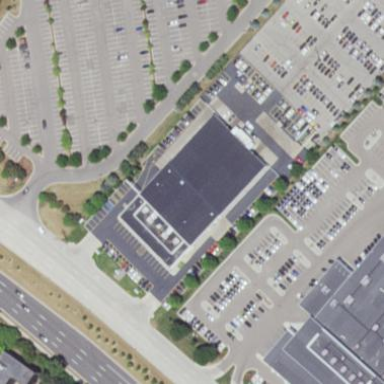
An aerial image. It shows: Building that houses car shop.